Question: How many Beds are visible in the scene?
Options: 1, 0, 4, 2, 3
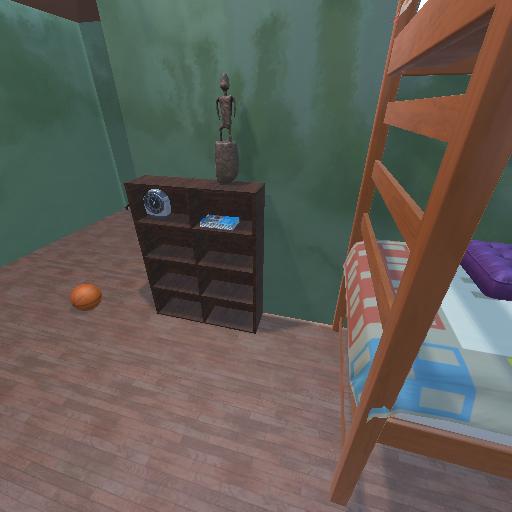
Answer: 1